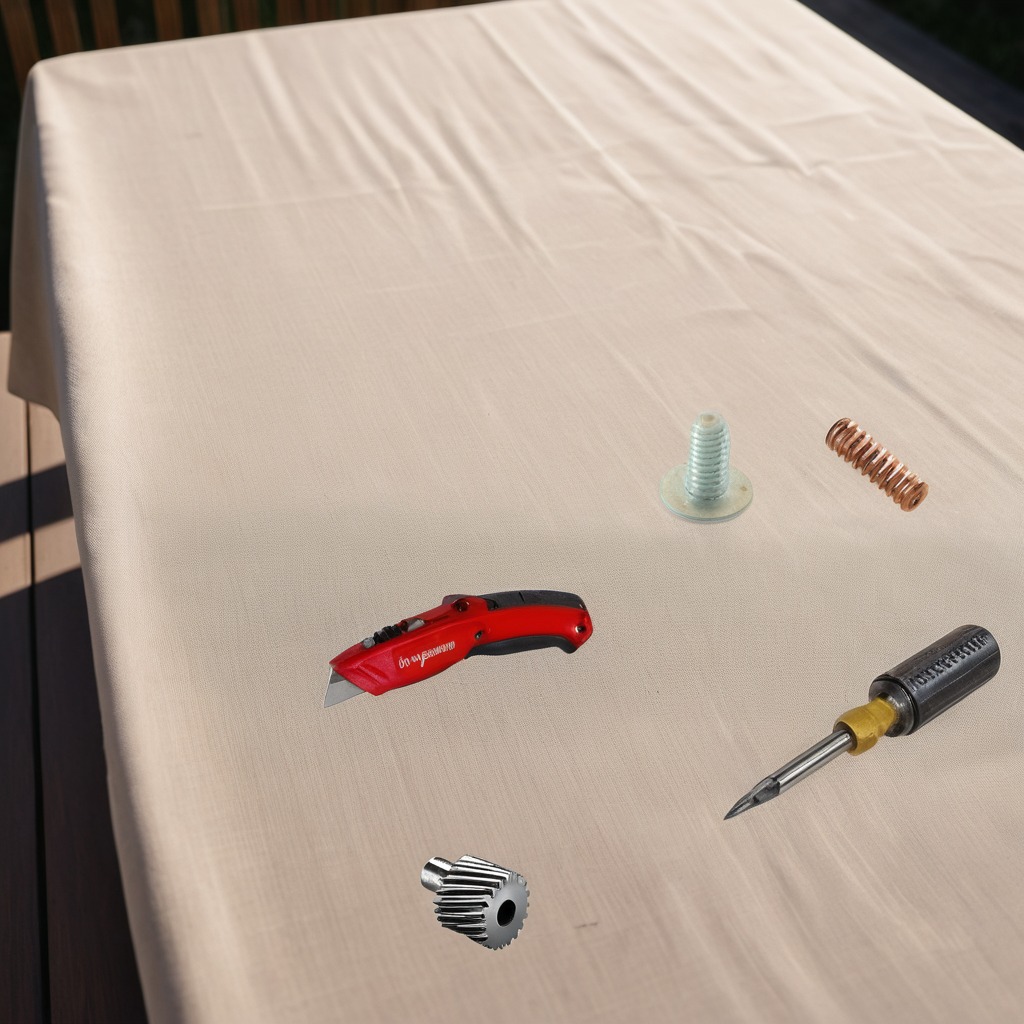
A gear with teeth, a utility knife, a metal machine screw, a coiled metal spring, and a screwdriver are lying on the wooden table.